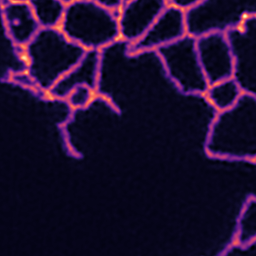
Label: Super-resolution ER image